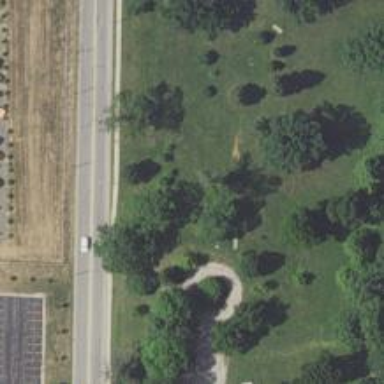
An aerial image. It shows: Disc golf tee.